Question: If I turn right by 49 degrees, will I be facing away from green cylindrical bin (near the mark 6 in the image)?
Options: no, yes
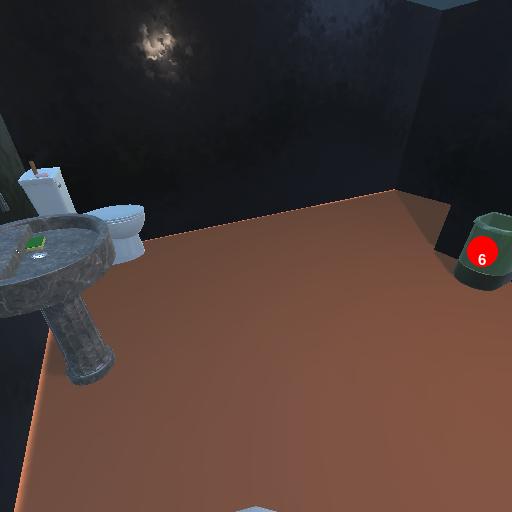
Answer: no